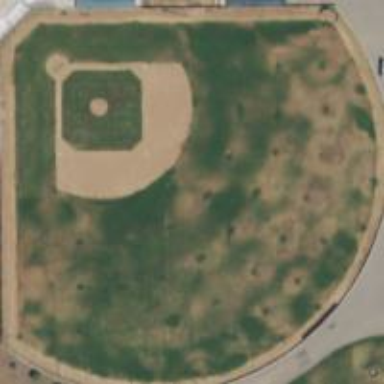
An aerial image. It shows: Baseball pitch for leisure land.